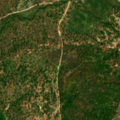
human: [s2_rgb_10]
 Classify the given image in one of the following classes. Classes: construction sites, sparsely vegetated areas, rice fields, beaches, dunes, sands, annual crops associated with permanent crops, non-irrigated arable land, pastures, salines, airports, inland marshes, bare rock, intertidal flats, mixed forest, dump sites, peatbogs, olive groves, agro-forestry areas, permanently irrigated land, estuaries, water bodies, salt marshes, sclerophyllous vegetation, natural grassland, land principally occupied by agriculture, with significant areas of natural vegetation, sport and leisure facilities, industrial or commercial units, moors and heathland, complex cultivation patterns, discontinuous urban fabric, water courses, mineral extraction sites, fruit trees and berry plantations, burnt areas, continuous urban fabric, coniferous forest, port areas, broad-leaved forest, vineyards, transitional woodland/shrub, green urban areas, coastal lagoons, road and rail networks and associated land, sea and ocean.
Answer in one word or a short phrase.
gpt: non-irrigated arable land, permanently irrigated land, agro-forestry areas